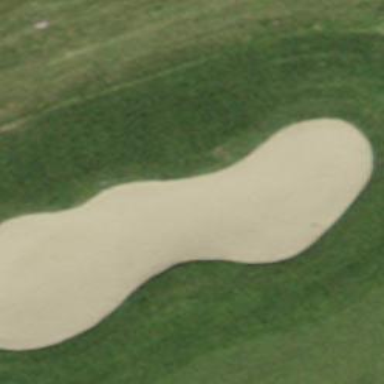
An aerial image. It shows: Golf bunker filled with sandy terrain.